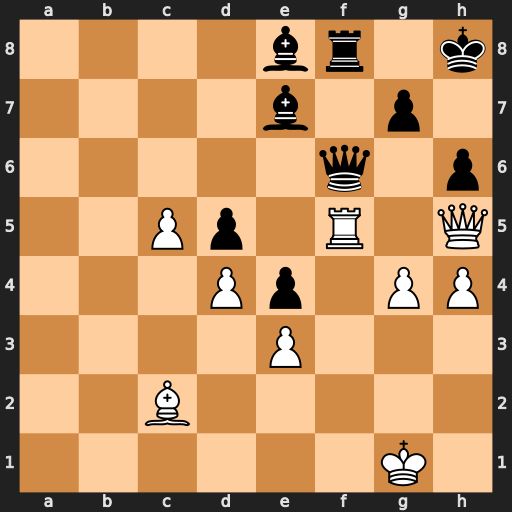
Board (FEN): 4br1k/4b1p1/5q1p/2Pp1R1Q/3Pp1PP/4P3/2B5/6K1
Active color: w
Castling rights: -
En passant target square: -
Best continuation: Rxf6 Bxh5 Rxf8+ Bxf8 gxh5